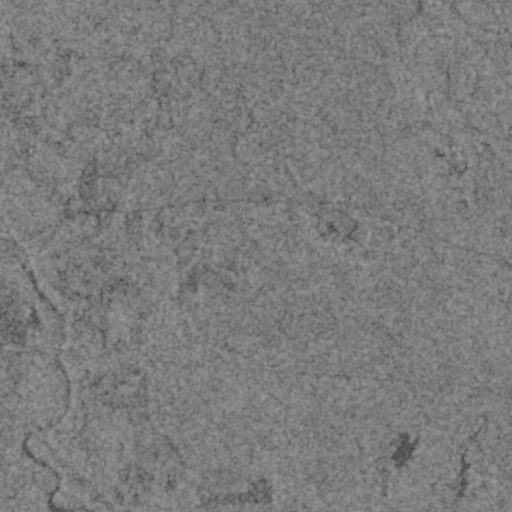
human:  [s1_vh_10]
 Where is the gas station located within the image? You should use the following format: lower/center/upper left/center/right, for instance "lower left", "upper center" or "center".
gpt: The gas station is located in the center left of the image.
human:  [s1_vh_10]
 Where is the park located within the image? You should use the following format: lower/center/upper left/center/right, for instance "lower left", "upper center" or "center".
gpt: The park is located in the center left of the image.
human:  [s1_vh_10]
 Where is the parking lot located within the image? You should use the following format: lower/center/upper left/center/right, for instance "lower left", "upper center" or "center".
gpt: The parking lot is located in the center left of the image.
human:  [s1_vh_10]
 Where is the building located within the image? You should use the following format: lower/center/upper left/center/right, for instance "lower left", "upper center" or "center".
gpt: The building is located in the center left of the image.
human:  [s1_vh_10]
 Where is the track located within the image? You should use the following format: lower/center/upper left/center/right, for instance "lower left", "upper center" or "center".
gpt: There is no track in the image.

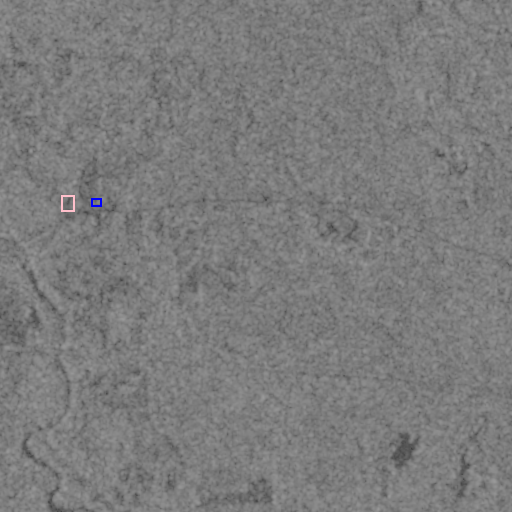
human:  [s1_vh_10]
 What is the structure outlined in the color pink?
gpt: The structure outlined in pink is a park.
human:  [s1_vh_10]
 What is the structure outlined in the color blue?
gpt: The structure outlined in blue is a building.
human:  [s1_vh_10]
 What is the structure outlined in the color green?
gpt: There is no green outline.